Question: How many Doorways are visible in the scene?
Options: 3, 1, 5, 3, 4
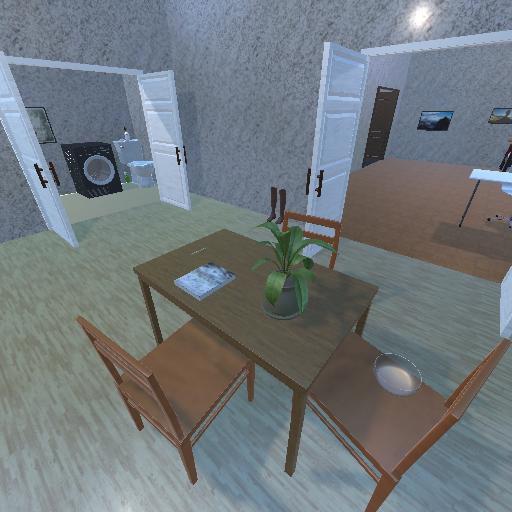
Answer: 3